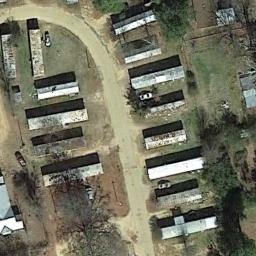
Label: mobile_home_park